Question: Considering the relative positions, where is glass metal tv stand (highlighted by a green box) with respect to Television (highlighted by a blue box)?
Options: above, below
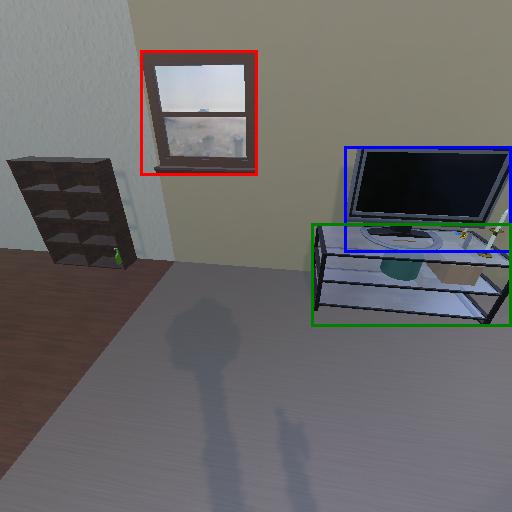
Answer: above